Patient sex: M
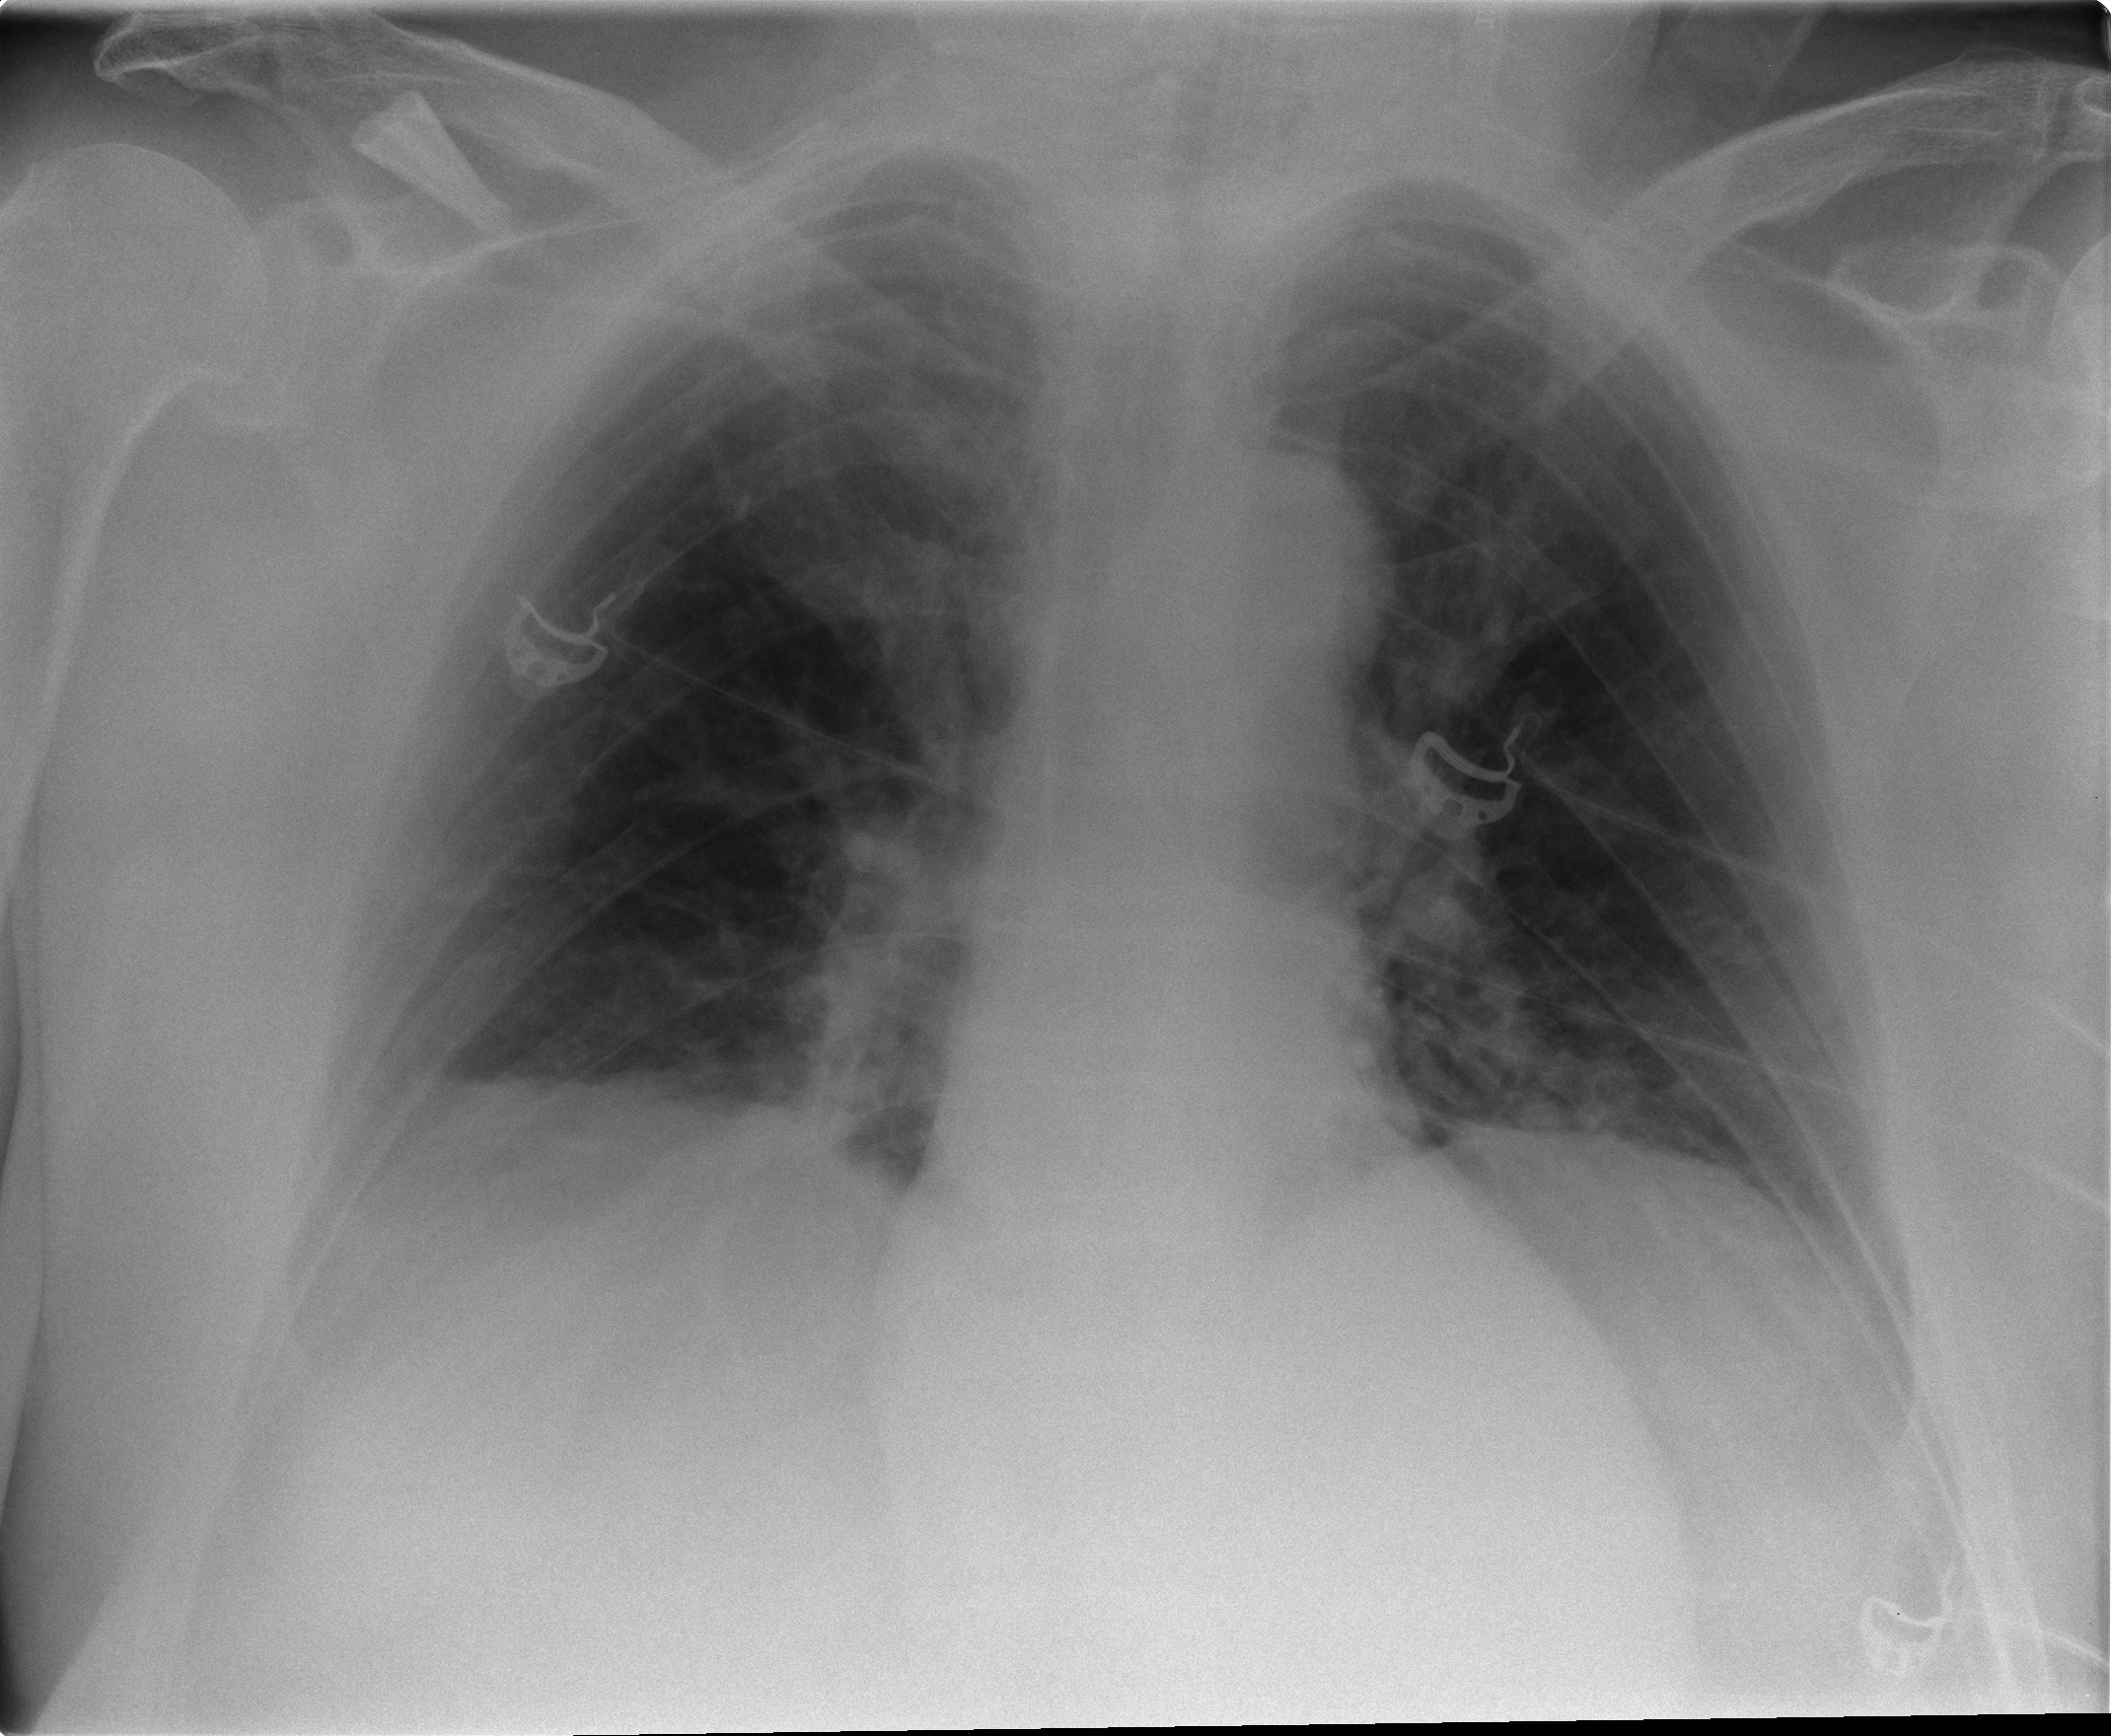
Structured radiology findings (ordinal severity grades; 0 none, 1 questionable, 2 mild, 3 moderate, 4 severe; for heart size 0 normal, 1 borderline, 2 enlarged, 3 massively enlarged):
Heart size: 0
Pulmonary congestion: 0
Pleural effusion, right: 0
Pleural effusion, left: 0
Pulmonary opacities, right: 0
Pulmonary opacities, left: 0
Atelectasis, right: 2
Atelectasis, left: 2